Interaction volume radius: 5 \u00c5
Interaction volume height: 15 \u00c5
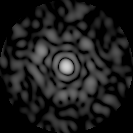
Disorder parameter: 0.842